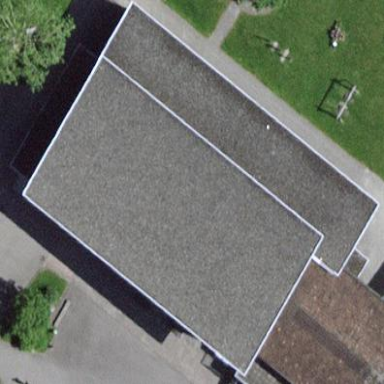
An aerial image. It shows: School building.